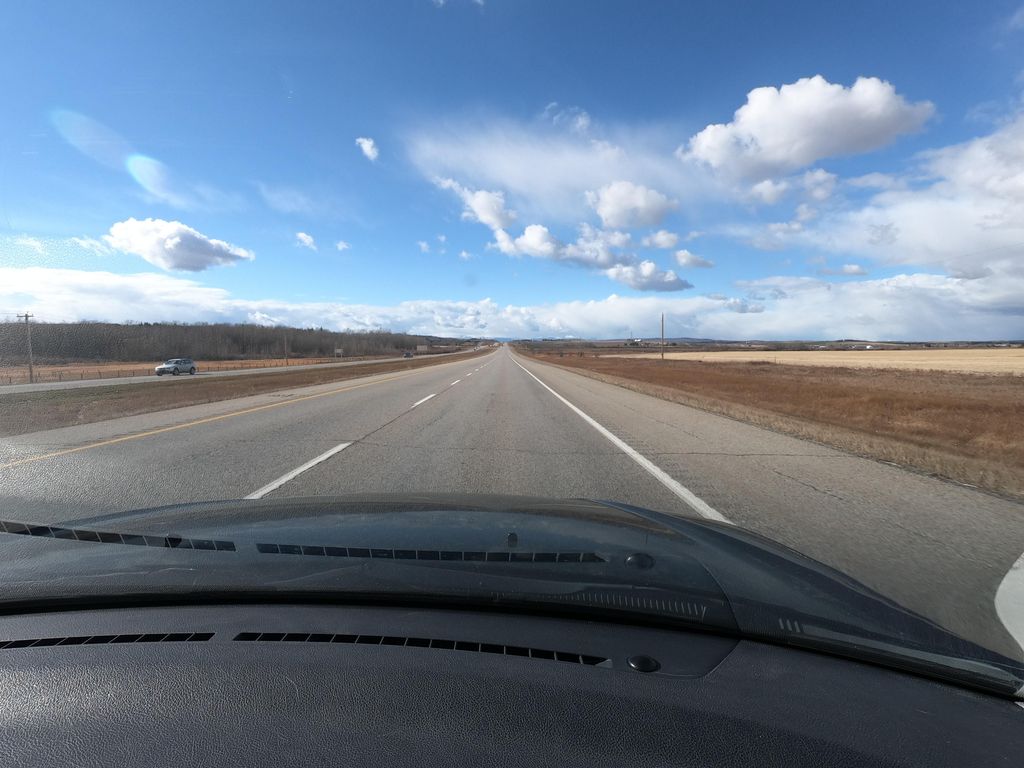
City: calgary